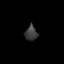
Tissue: lung
Cell type: Epithelial cells
Senescence score: 0.237
Nuclear area (px): 177
Mean DAPI intensity: 59.333